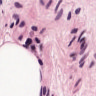
Metastatic tissue present: no